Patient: sex F, age 59
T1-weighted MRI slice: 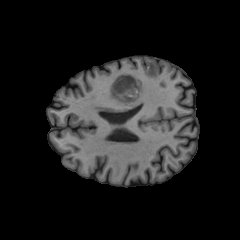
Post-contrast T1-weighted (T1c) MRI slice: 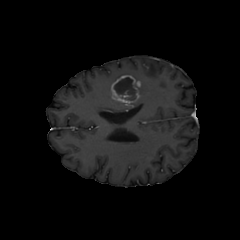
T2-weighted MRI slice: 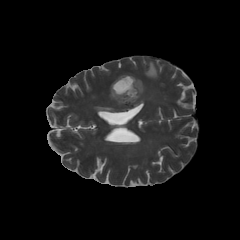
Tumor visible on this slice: yes
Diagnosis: Glioblastoma, IDH-wildtype
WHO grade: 4